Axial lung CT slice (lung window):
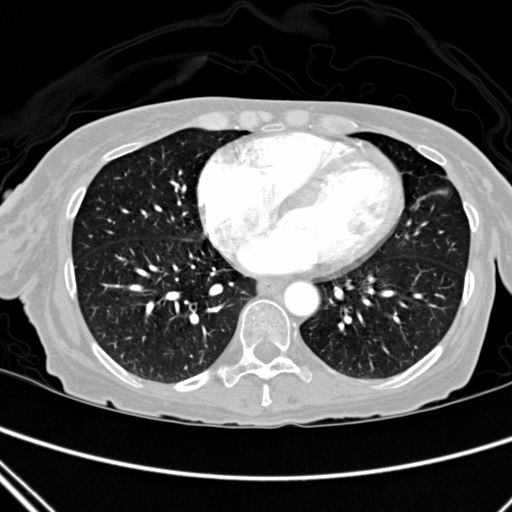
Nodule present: no